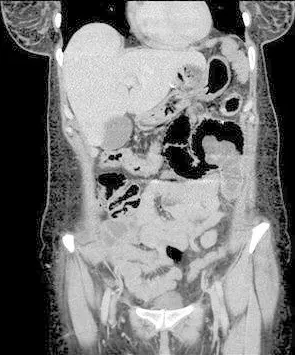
Tube in tube or target sign is characteristic for the diagnosis of intussusception on CT scan.
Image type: radiology (ct)